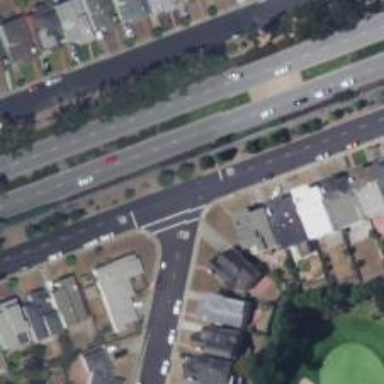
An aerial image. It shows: Stop road.